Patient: sex M, age 49
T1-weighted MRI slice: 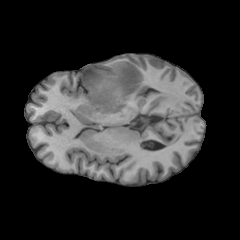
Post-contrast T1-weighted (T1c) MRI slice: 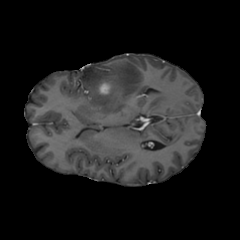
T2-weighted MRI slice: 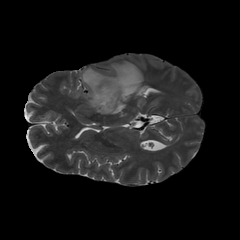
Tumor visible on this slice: yes
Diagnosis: Glioblastoma, IDH-wildtype
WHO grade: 4